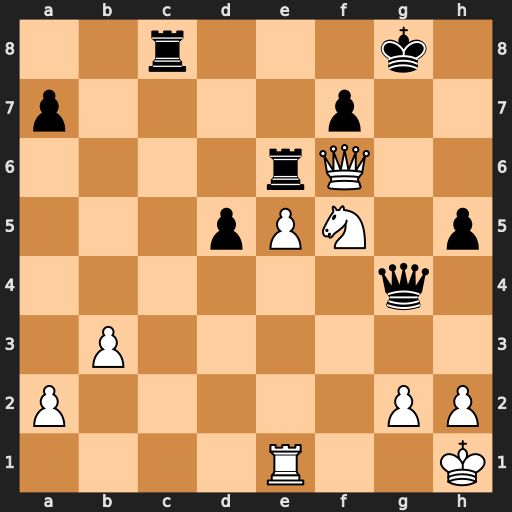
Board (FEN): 2r3k1/p4p2/4rQ2/3pPN1p/6q1/1P6/P5PP/4R2K
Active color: w
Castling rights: -
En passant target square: -
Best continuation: Nh6+ Kh7 Nxg4 Rxf6 Nxf6+